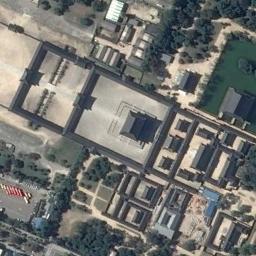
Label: palace